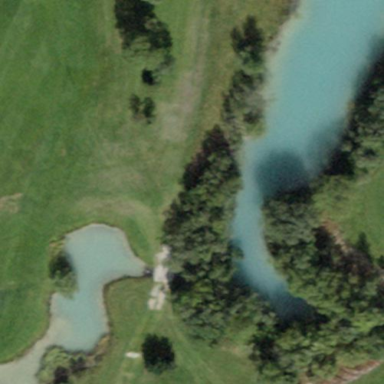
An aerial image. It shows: Water hazard in golf course. The hazard is natural water feature.